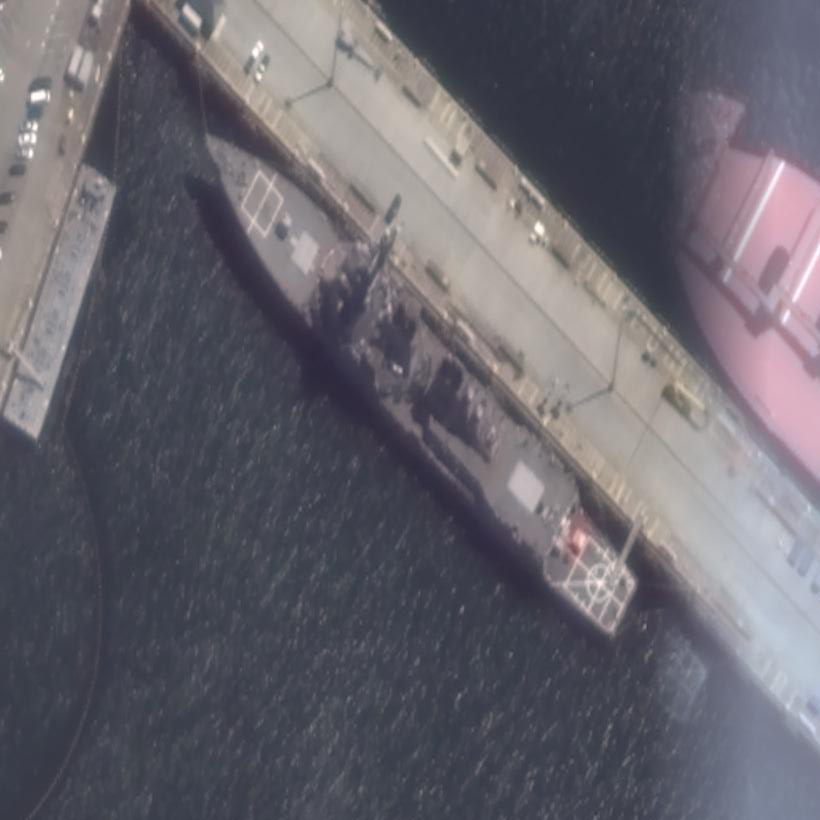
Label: destroyer